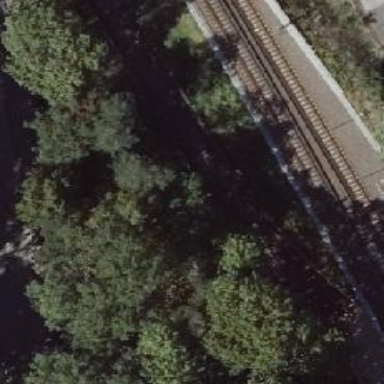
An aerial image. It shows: Railway switch with the turnout on the left side.